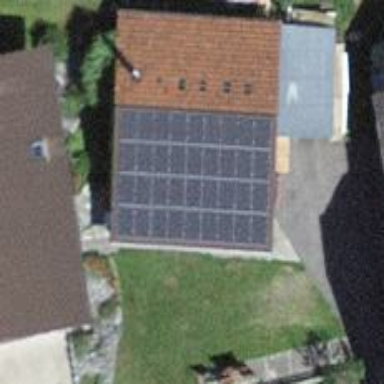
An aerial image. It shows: Solar power generator using photovoltaic panels.